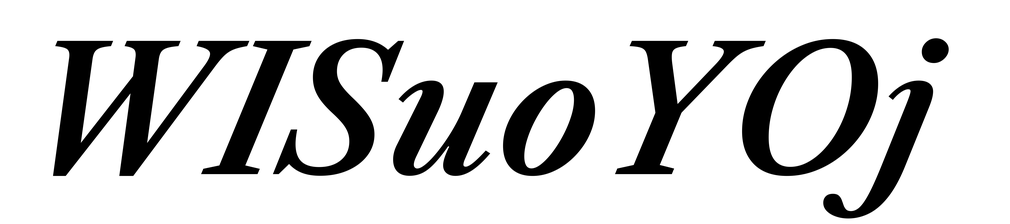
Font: LibreCaslonText-Italic_SemiBold_Italic